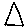
Label: triangle